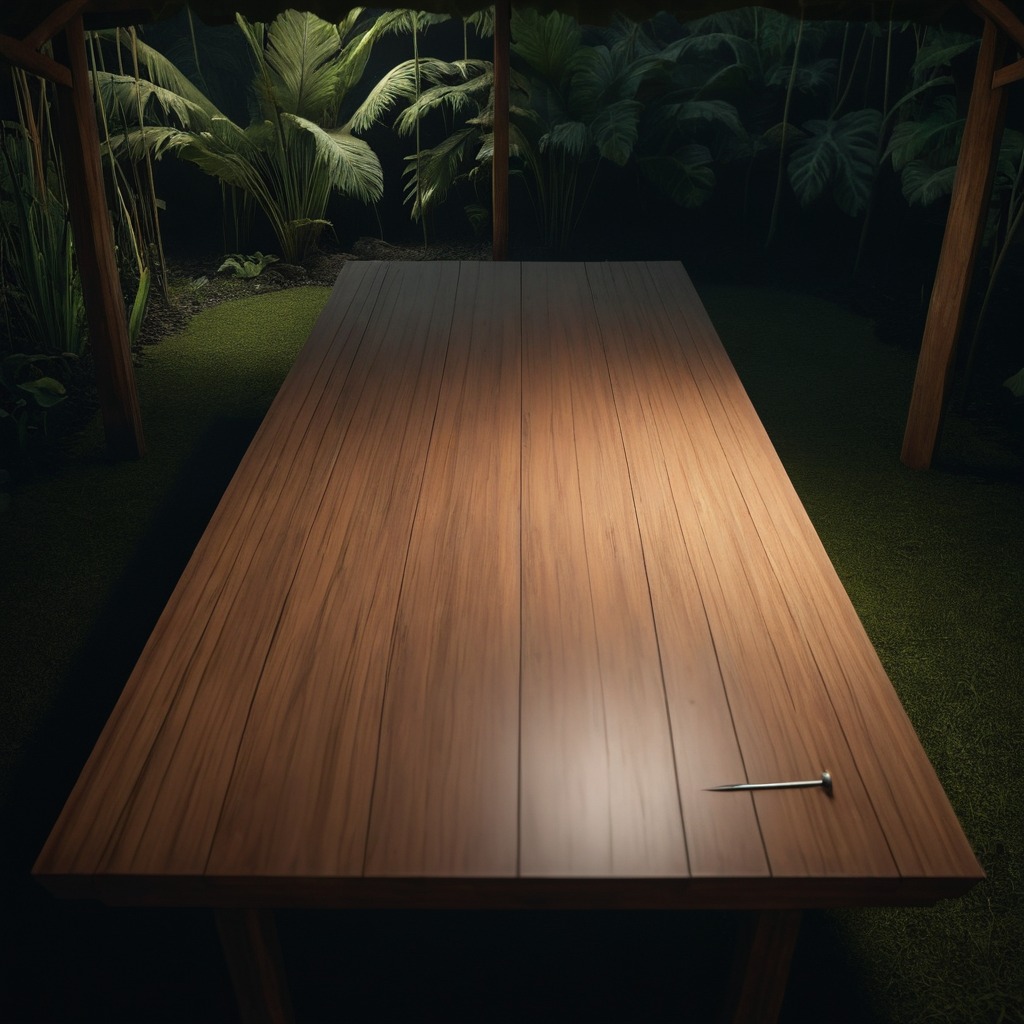
A nail is lying on a wooden table inside a jungle field workshop tent at night.